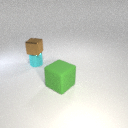
large green rubber cube in front of small cyan metal cylinder